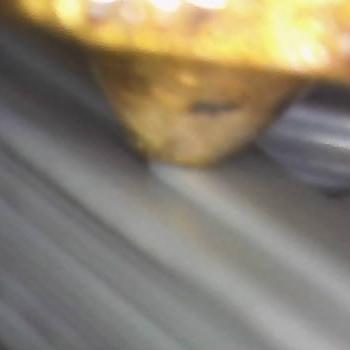
Flow rate: 127%